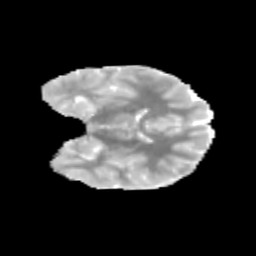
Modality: MD
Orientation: coronal
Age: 11
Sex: male
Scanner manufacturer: siemens
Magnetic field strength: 3 T
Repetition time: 3.8 s
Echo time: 0.07 s